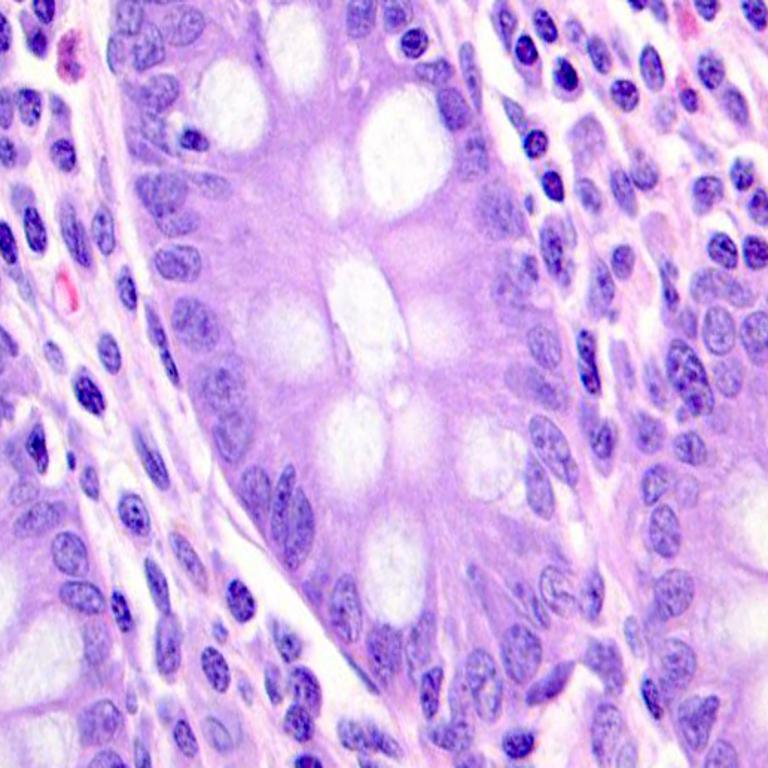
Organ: colon
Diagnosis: benign